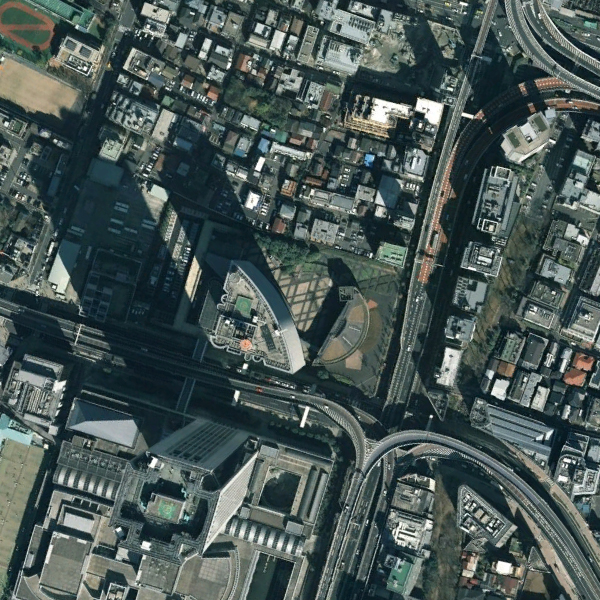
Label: Commercial